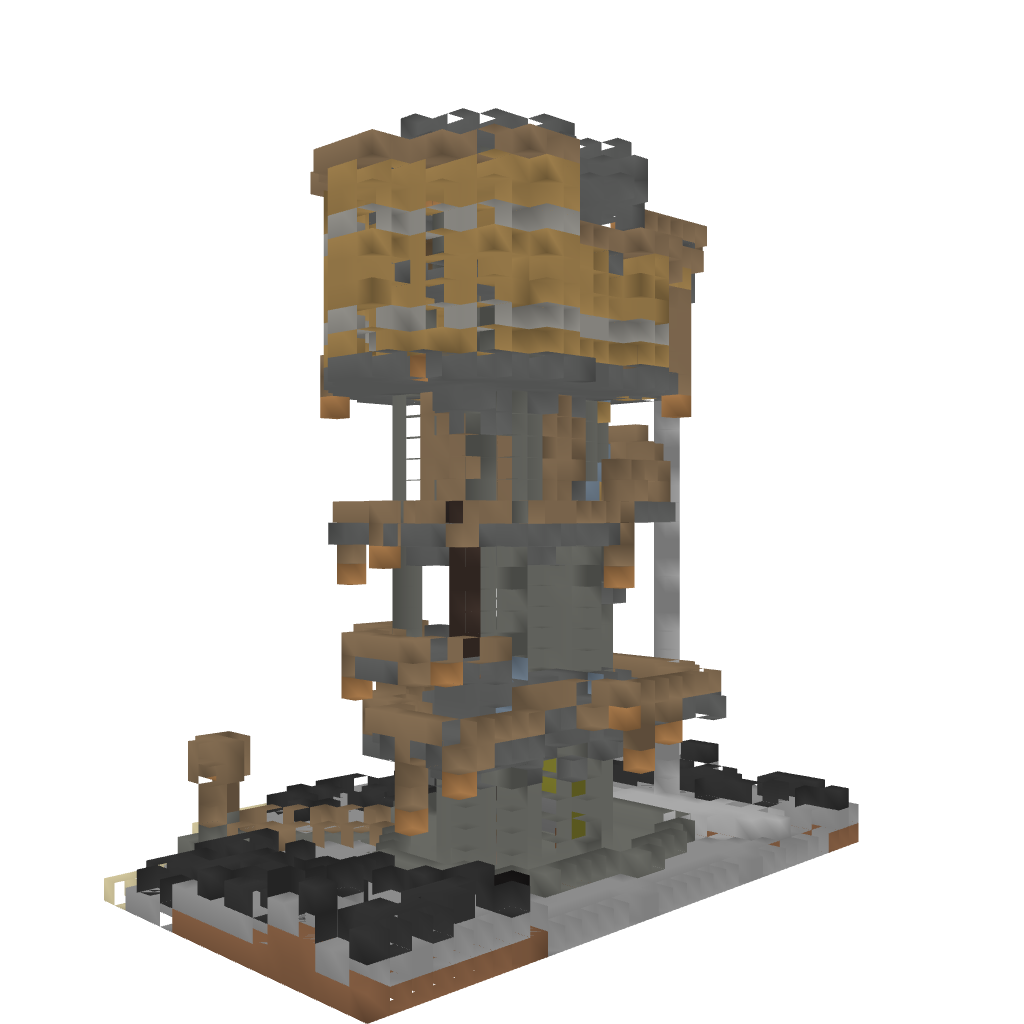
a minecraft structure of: Jungle Treehouse